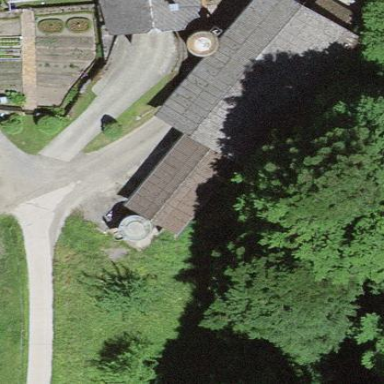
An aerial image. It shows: Shed.